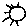
Label: sun